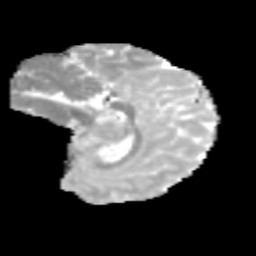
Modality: MD
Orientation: sagittal
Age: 11
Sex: female
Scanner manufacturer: siemens
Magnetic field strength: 3 T
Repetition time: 3.8 s
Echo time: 0.07 s